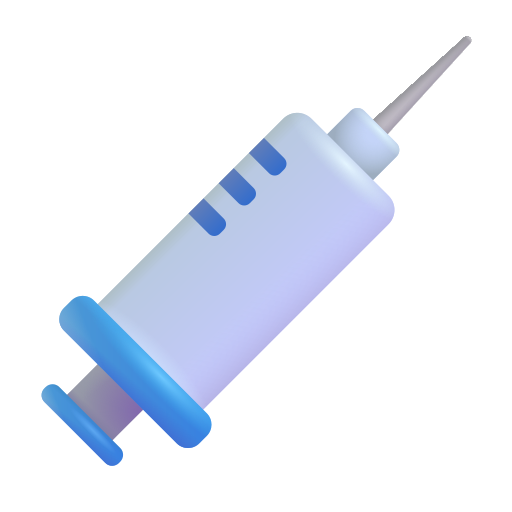
syringe color